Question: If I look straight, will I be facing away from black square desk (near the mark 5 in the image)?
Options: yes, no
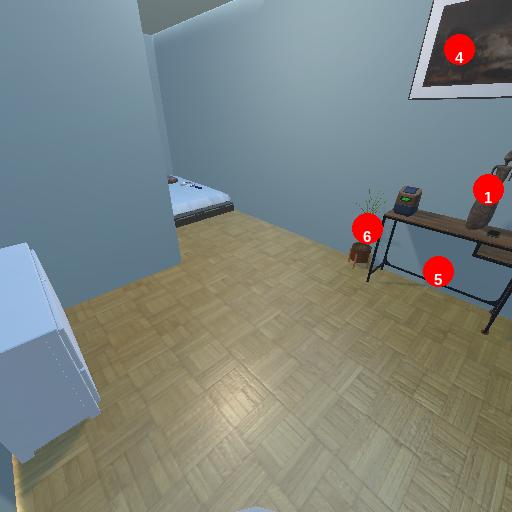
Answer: yes